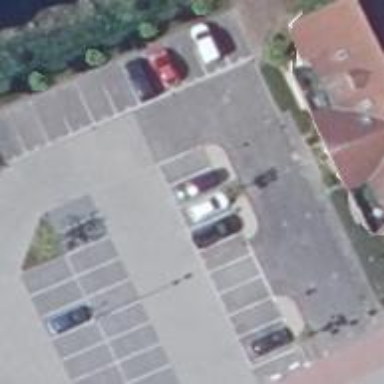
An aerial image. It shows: Road serving as parking aisle.